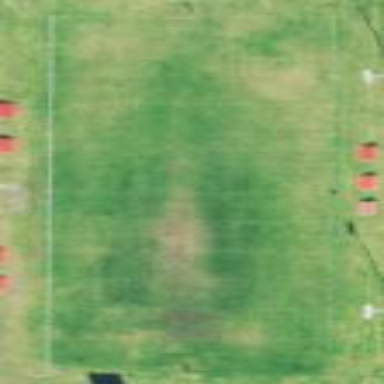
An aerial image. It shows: Rugby union pitch for leisure and sport.